Question: I have been searching for an answer to this question in a few hours now, and I just can't figure it out. I want to add a gaussian blur effect to the image when i press the button "Button". The user is the one that is adding the image.
I have created an action for the "Button" based on sources from SO and other places on the web. It will not work. What am I doing wrong? Any code would be greatly appreciated. Here is my "Button" action:
'''
- (IBAction)test:(id)sender {
CIFilter *gaussianBlurFilter = [CIFilter filterWithName: @"CIGaussianBlur"];
[gaussianBlurFilter setValue:imageView.image forKey: @"inputImage"];
[gaussianBlurFilter setValue:[NSNumber numberWithFloat: 10] forKey: @"inputRadius"];
}
'''
If you need anything else that I have done to answer the question, please let me know :D

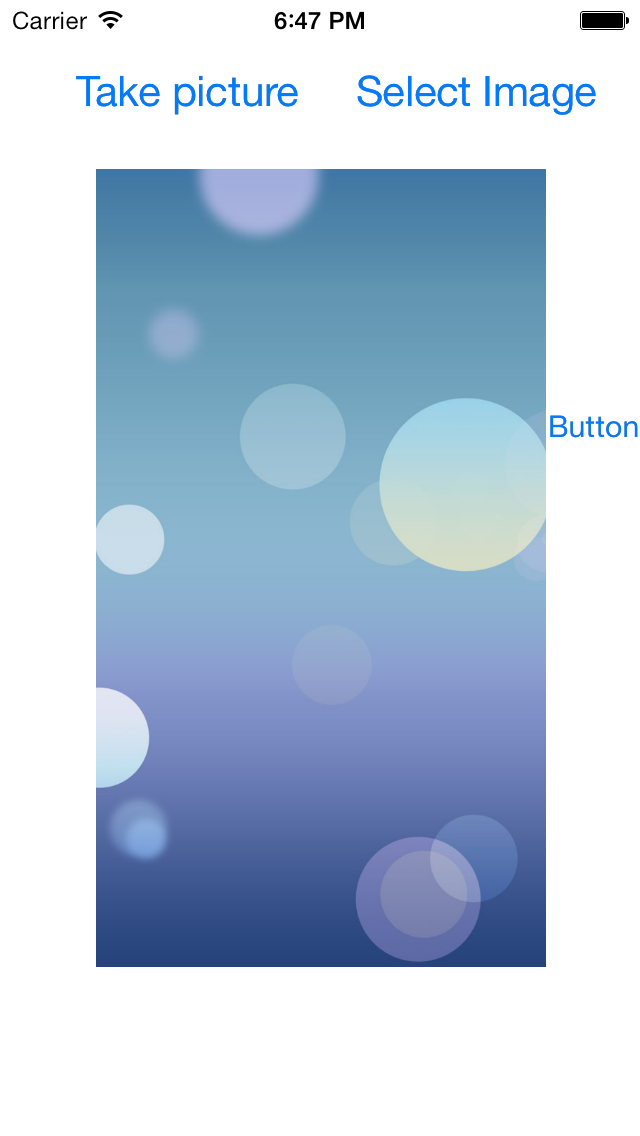
Answer: Three observations:
1. You need to set the inputImage to be the the CIImage from your UIImage: [gaussianBlurFilter setValue:[CIImage imageWithCGImage:[imageView.image CGImage]] forKey:kCIInputImageKey];
2. I don't see you grabbing the outputImage, e.g.: CIImage *outputImage = [gaussianBlurFilter outputImage];
3. And you presumably want to convert that CIImage back to a UIImage.
So, putting that all together:
'''
CIFilter *gaussianBlurFilter = [CIFilter filterWithName:@"CIGaussianBlur"];
[gaussianBlurFilter setDefaults];
CIImage *inputImage = [CIImage imageWithCGImage:[imageView.image CGImage]];
[gaussianBlurFilter setValue:inputImage forKey:kCIInputImageKey];
[gaussianBlurFilter setValue:@10 forKey:kCIInputRadiusKey];
CIImage *outputImage = [gaussianBlurFilter outputImage];
CIContext *context = [CIContext contextWithOptions:nil];
CGImageRef cgimg = [context createCGImage:outputImage fromRect:[inputImage extent]]; // note, use input image extent if you want it the same size, the output image extent is larger
UIImage *image = [UIImage imageWithCGImage:cgimg];
CGImageRelease(cgimg);
'''
---
Alternatively, if you go to the <URL> and download 'iOS_UIImageEffects', you can then grab the 'UIImage+ImageEffects' category. That provides a few new methods:
'''
- (UIImage *)applyLightEffect;
- (UIImage *)applyExtraLightEffect;
- (UIImage *)applyDarkEffect;
- (UIImage *)applyTintEffectWithColor:(UIColor *)tintColor;
- (UIImage *)applyBlurWithRadius:(CGFloat)blurRadius tintColor:(UIColor *)tintColor saturationDeltaFactor:(CGFloat)saturationDeltaFactor maskImage:(UIImage *)maskImage;
'''
So, to blur and image and lightening it (giving that "frosted glass" effect) you can then do:
'''
UIImage *newImage = [image applyLightEffect];
'''
Interestingly, Apple's code does employ 'CIFilter', but rather calls <URL>.
This technique is illustrated in WWDC 2013 video <URL>.
---
I know the question was about iOS 7, but now in iOS 8 one can add a blur effect to any 'UIView' object with 'UIBlurEffect':
'''
UIVisualEffect *effect = [UIBlurEffect effectWithStyle:UIBlurEffectStyleLight];
UIVisualEffectView *effectView = [[UIVisualEffectView alloc] initWithEffect:effect];
effectView.frame = imageView.bounds;
[imageView addSubview:effectView];
'''